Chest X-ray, AP view. Patient: 47 years old, sex F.
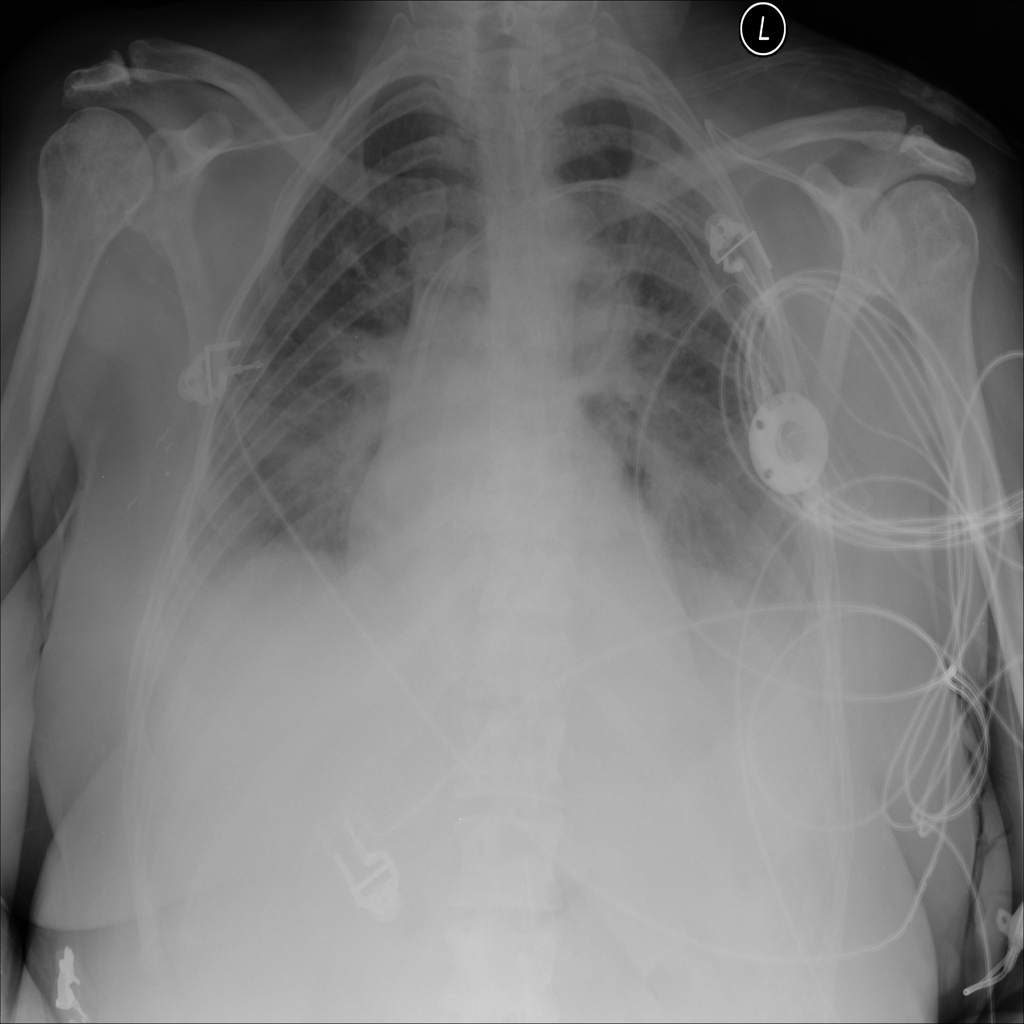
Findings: Infiltration